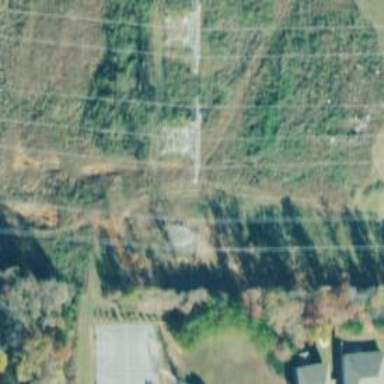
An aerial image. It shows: Power tower.